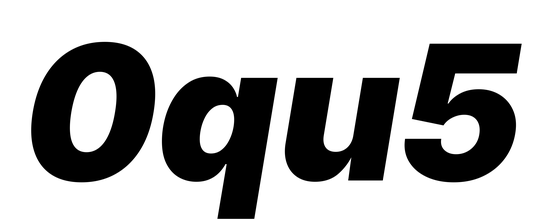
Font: Inter-Italic_Black_Italic